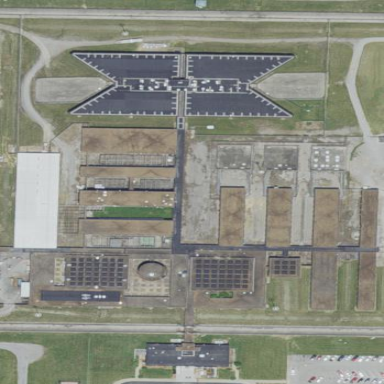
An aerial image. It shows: Prison enclosed by fence.